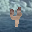
Label: 4